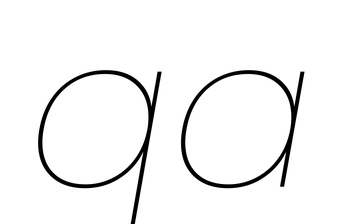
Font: Poppins-ThinItalic